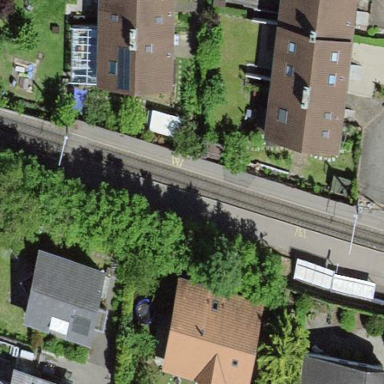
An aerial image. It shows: Platform for public transport with shelter. This platform is for trams and railways.